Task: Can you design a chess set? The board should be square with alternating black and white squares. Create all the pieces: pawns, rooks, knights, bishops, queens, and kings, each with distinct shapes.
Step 2622:
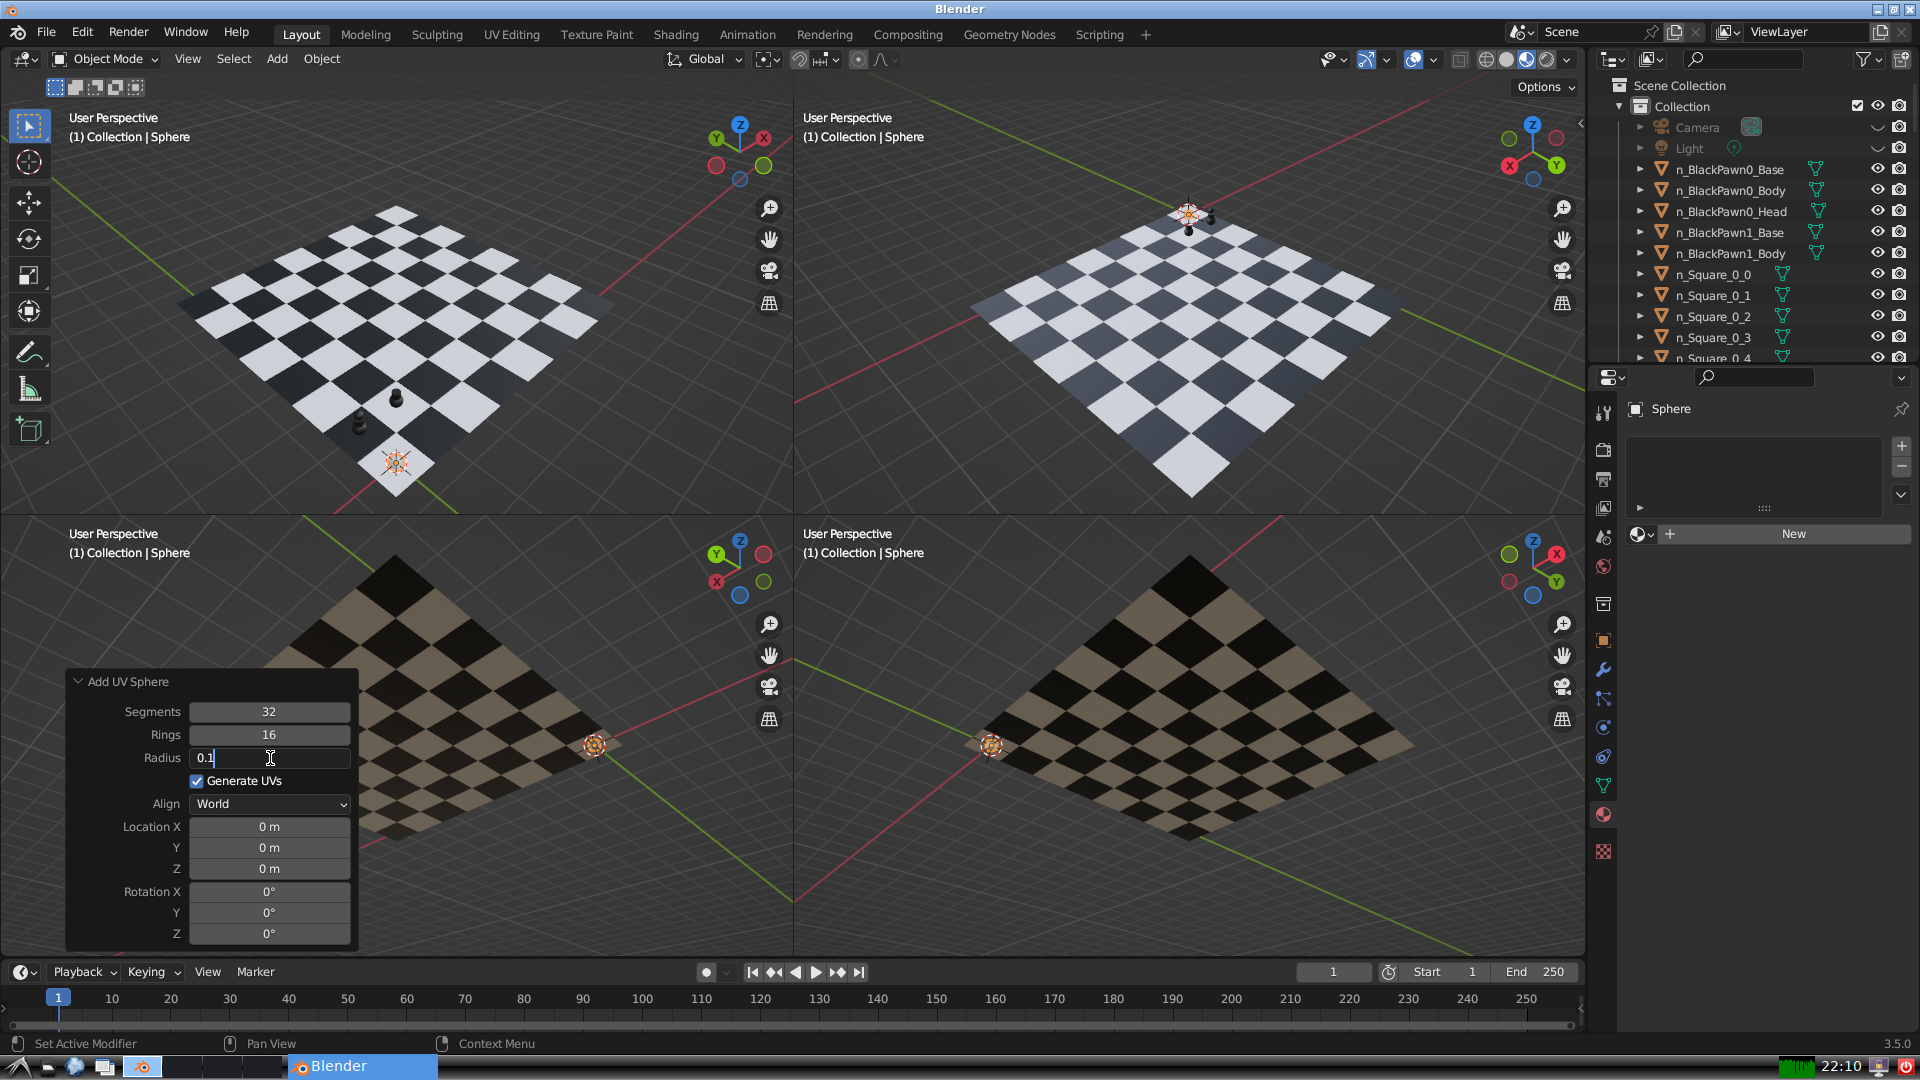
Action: {"key_press": ['Return']}